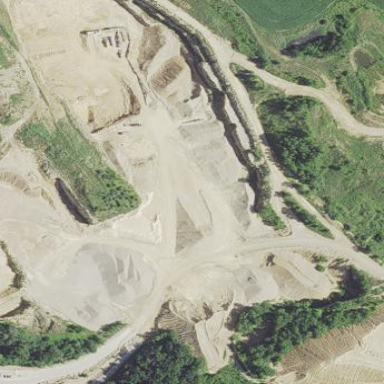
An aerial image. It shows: Industrial area designated for mining activities.